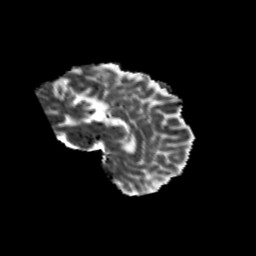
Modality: MD
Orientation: sagittal
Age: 41
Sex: female
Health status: healthy
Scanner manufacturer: siemens
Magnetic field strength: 3 T
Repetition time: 10.8 s
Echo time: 0.082 s